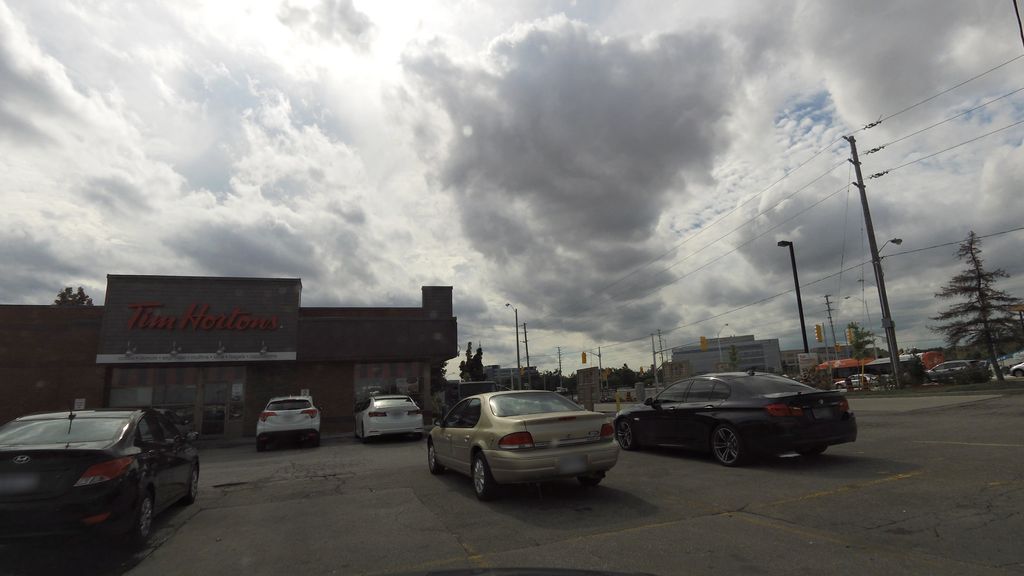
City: toronto